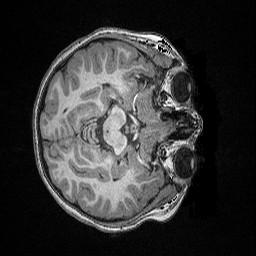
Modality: T1w
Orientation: axial
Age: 83
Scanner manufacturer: siemens
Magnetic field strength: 3 T
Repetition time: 2.5 s
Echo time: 0.00347 s